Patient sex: M
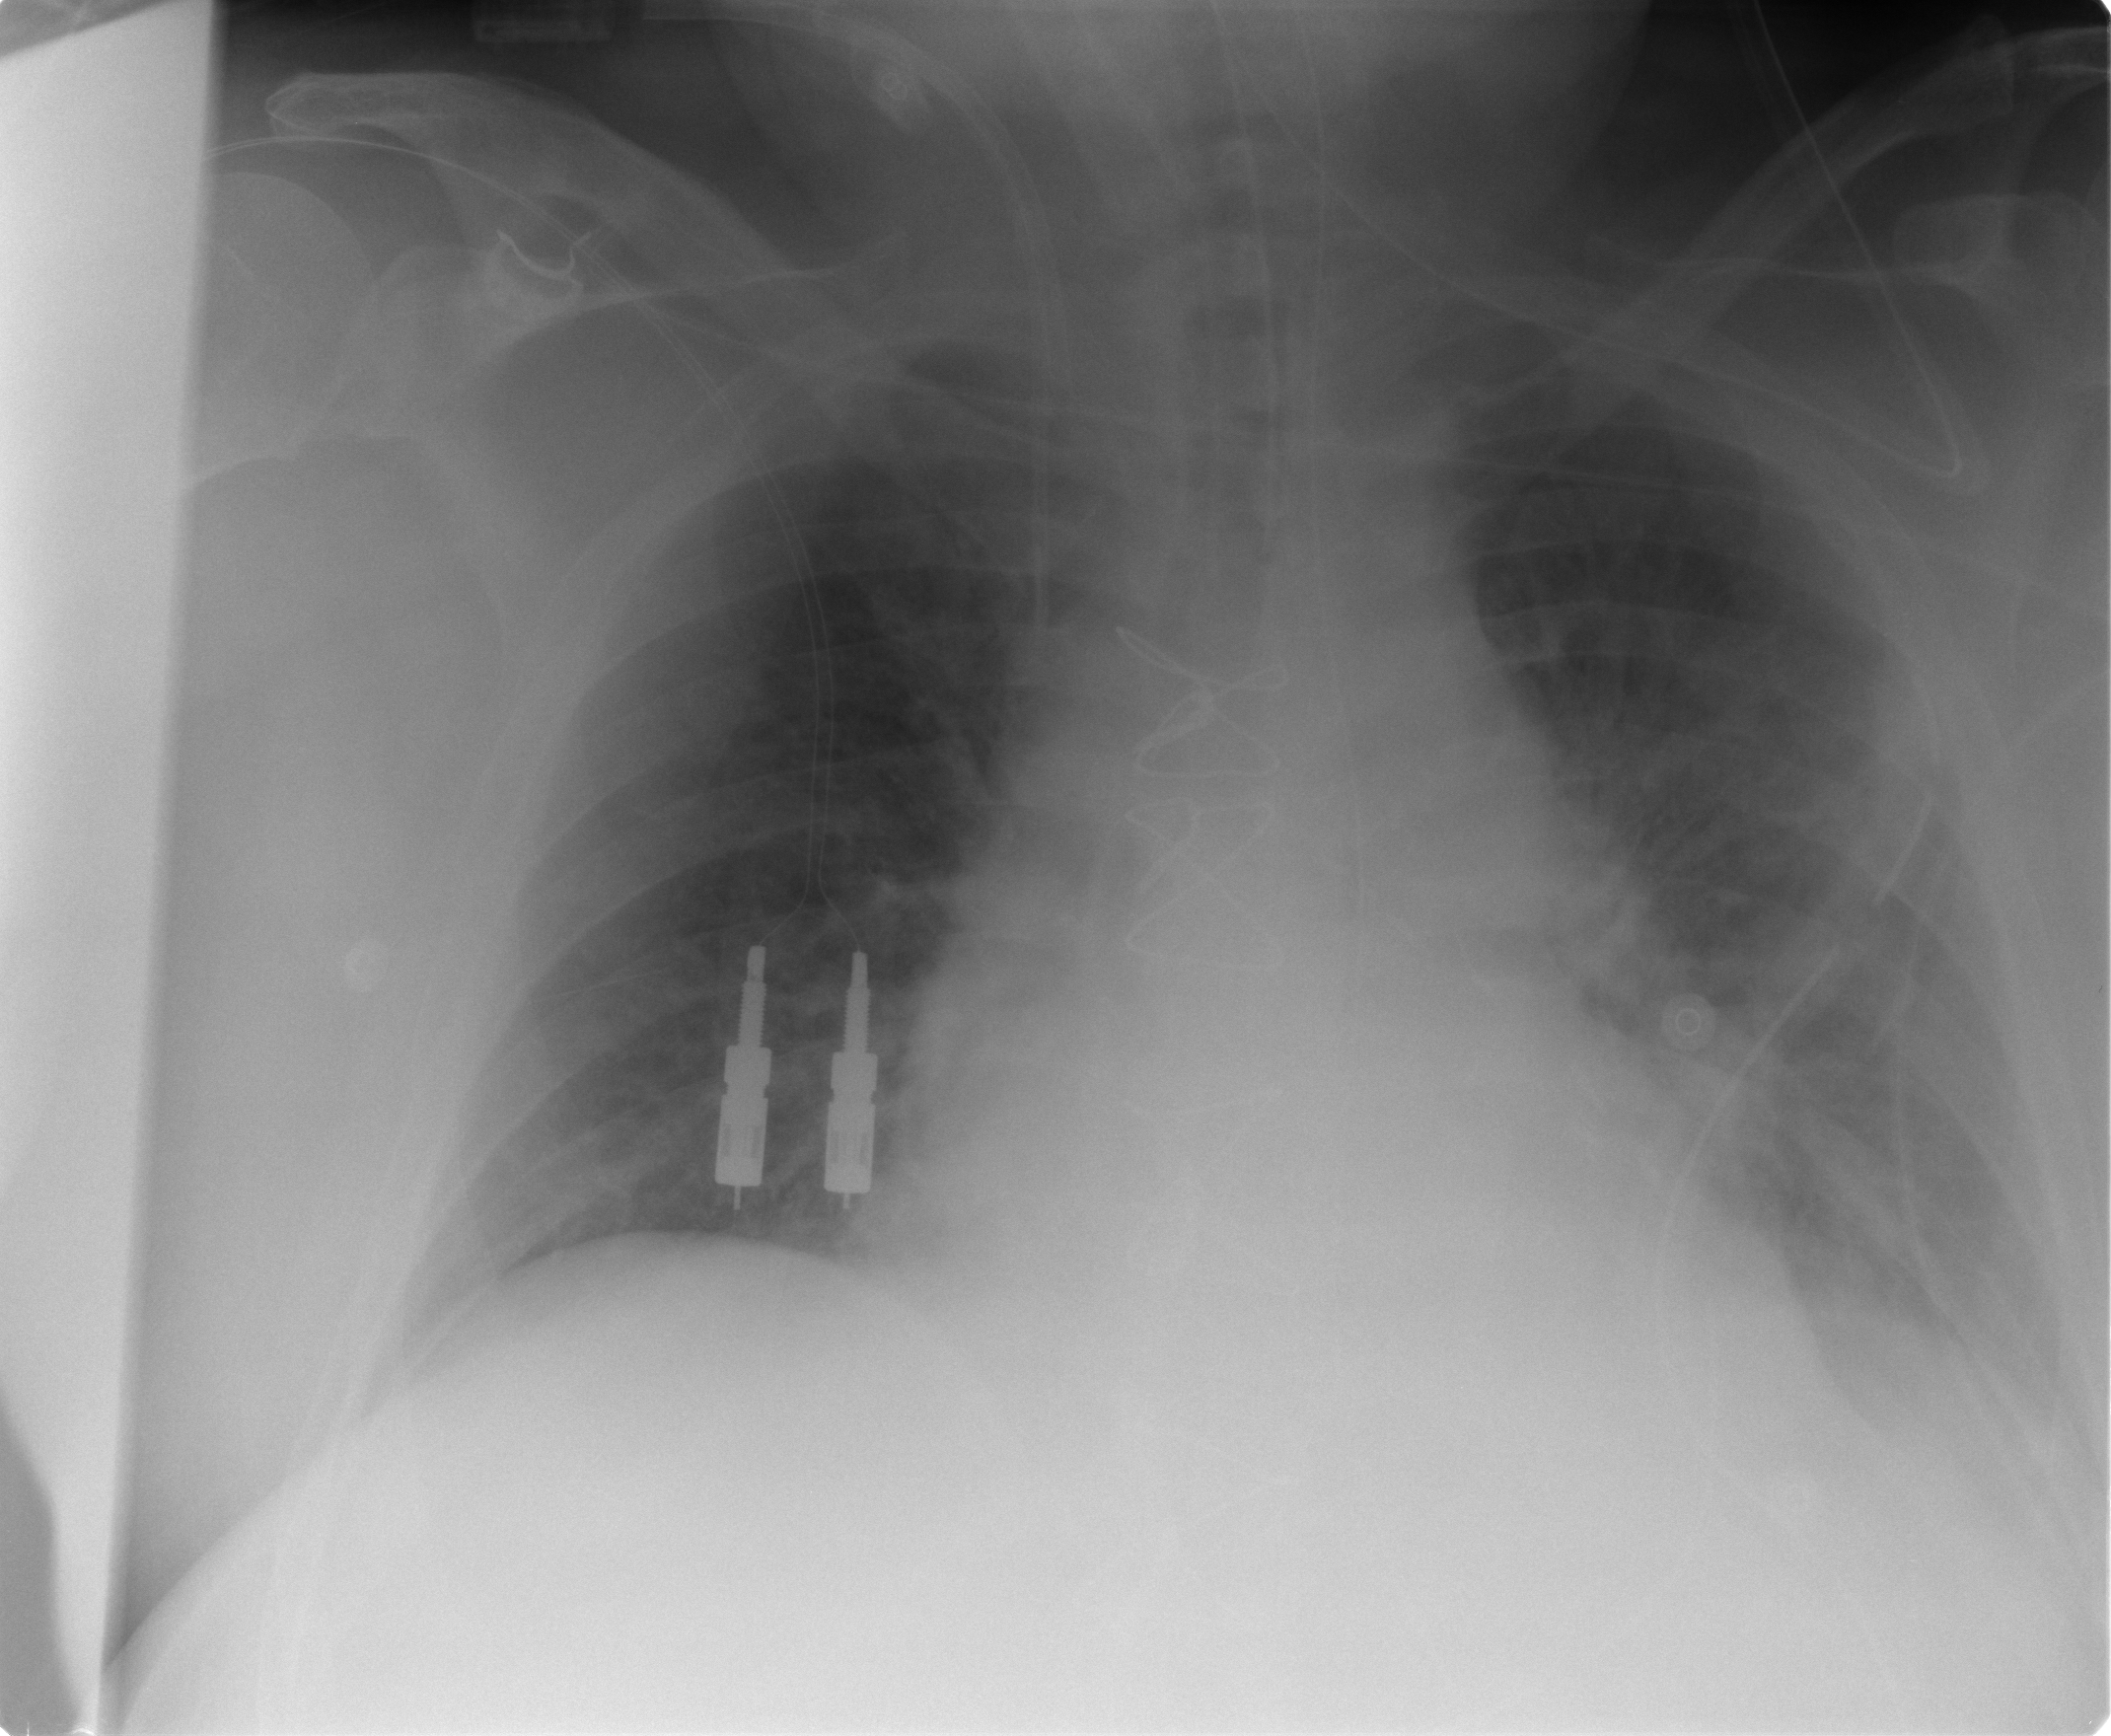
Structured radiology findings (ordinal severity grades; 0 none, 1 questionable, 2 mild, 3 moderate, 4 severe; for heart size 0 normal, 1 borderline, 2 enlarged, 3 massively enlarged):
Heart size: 2
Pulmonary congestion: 3
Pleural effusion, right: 0
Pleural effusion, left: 2
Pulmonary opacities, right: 0
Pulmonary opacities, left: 0
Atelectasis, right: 2
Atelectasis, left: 2